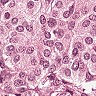
Metastatic tissue present: yes